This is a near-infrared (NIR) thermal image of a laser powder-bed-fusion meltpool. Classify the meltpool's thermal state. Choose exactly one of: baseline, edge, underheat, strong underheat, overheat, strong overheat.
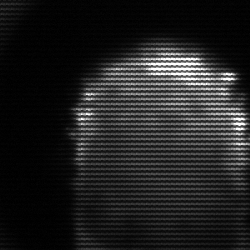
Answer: baseline